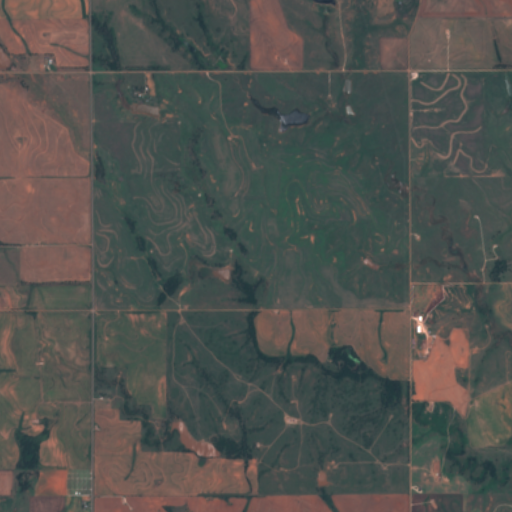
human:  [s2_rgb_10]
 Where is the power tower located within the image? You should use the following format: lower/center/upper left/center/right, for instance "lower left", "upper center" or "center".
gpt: The power tower is located in the right of the image.
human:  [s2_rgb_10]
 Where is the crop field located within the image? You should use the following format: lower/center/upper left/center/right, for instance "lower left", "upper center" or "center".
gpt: There is no crop field in the image.